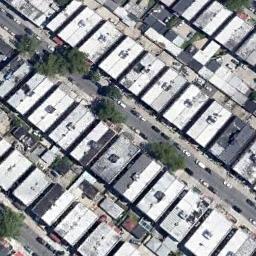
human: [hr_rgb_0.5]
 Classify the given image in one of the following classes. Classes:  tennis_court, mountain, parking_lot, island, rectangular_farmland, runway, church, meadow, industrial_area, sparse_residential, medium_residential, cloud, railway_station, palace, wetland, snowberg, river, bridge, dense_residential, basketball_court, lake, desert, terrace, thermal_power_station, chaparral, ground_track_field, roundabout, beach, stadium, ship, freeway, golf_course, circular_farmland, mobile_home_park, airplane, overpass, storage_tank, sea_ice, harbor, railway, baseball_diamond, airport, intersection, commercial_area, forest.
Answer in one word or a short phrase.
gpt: dense_residential